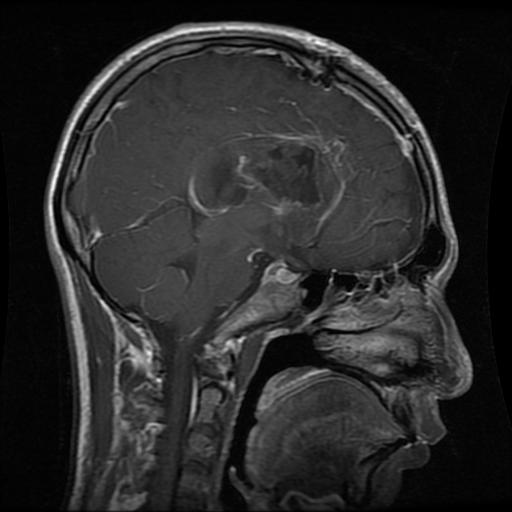
Label: glioma